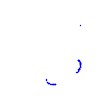
Particle: pion